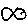
Label: fish